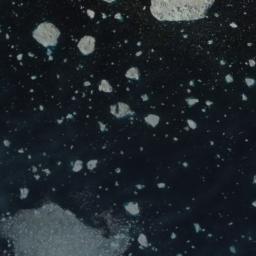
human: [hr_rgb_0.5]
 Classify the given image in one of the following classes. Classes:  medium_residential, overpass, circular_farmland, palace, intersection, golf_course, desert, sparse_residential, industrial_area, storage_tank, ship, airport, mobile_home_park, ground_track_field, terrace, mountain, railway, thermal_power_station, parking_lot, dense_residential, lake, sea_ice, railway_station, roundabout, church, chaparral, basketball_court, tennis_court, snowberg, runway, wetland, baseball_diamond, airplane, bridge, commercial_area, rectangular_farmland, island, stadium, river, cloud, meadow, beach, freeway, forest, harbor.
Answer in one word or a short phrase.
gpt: sea_ice